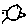
Label: bird